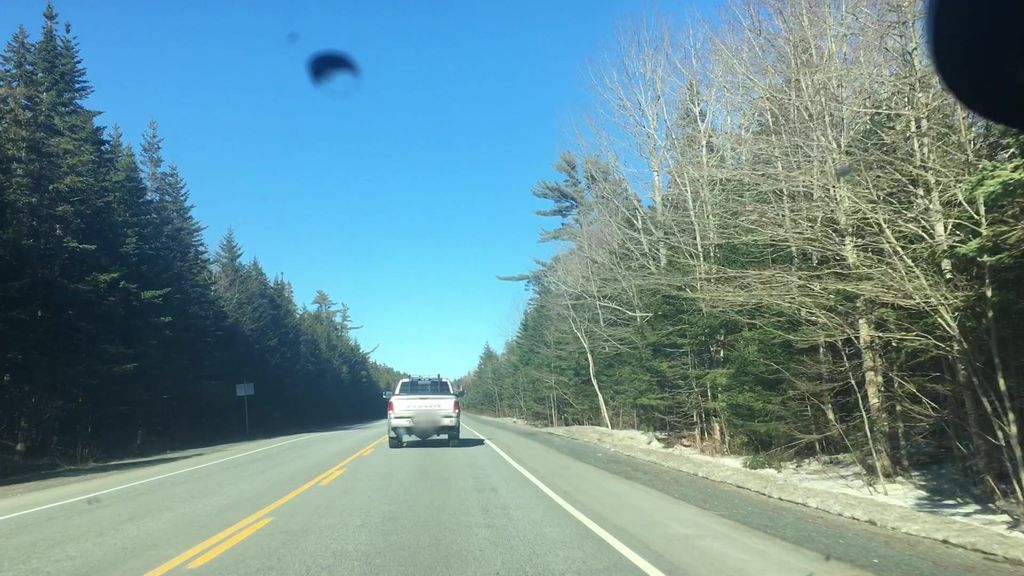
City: halifax